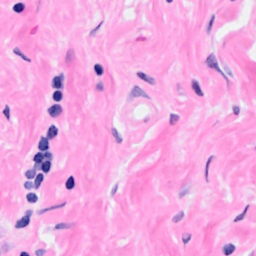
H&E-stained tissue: Breast